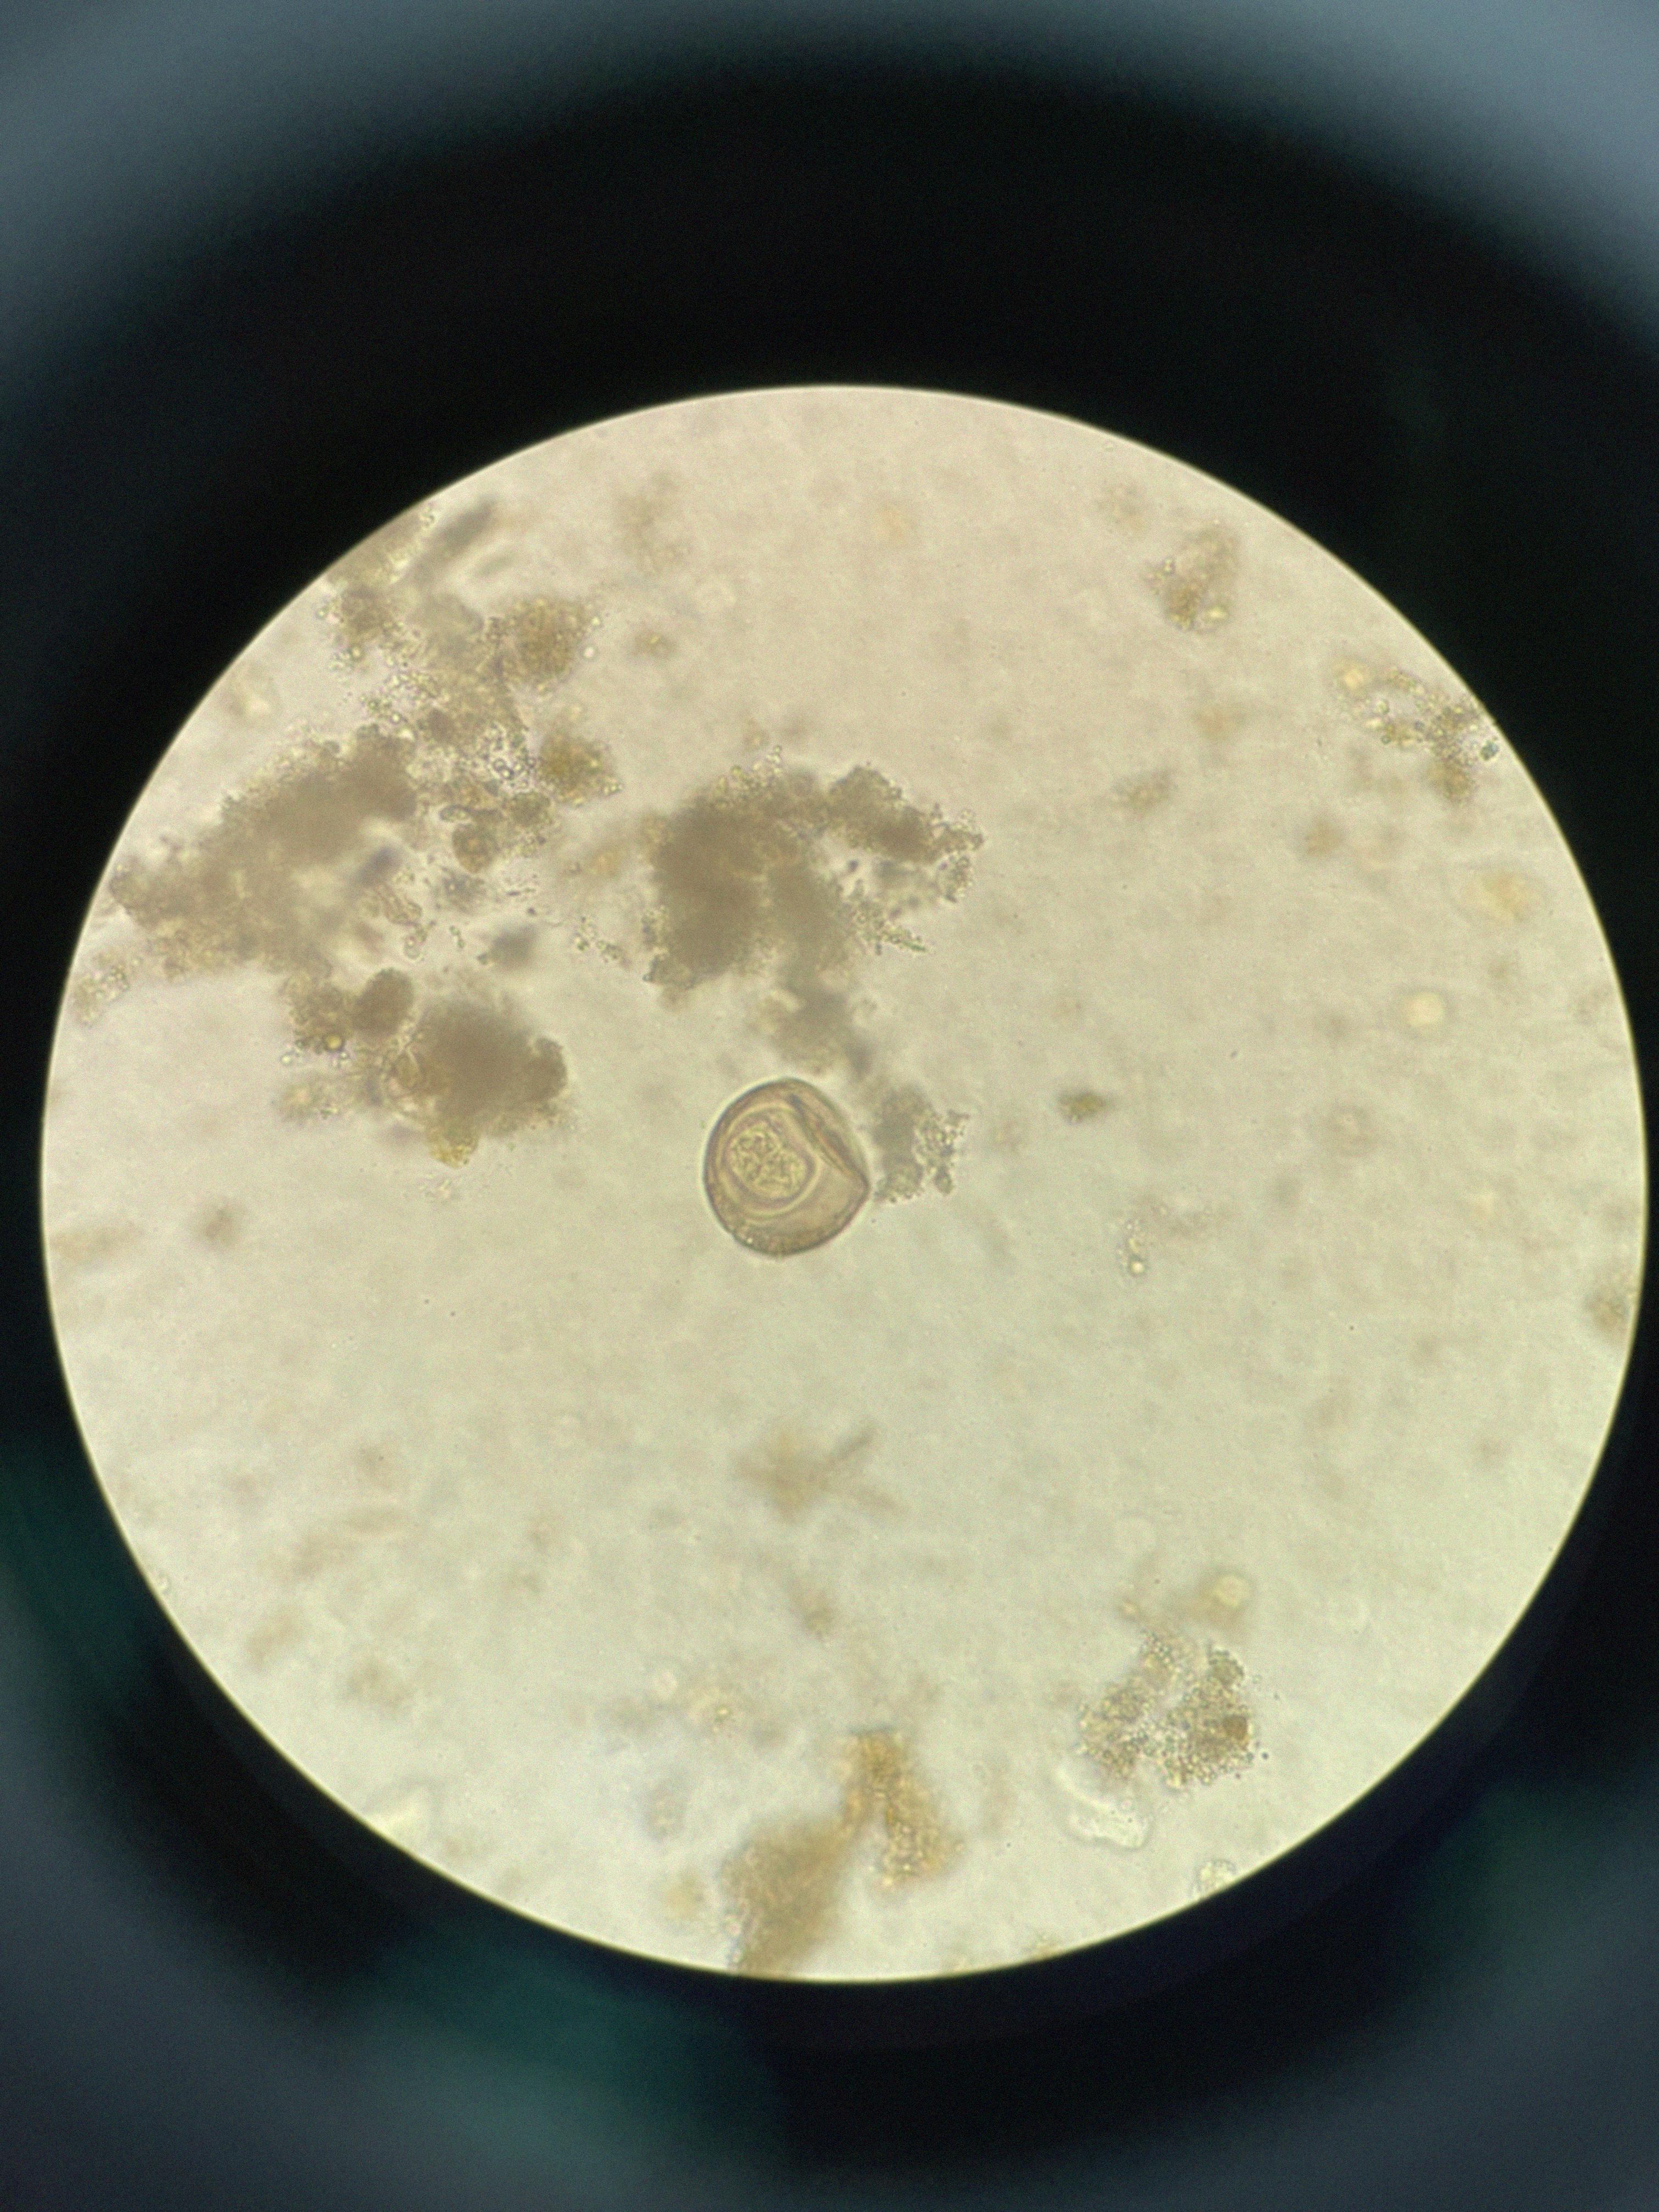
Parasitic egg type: Hymenolepis diminuta